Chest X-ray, PA view. Patient: 22 years old, sex F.
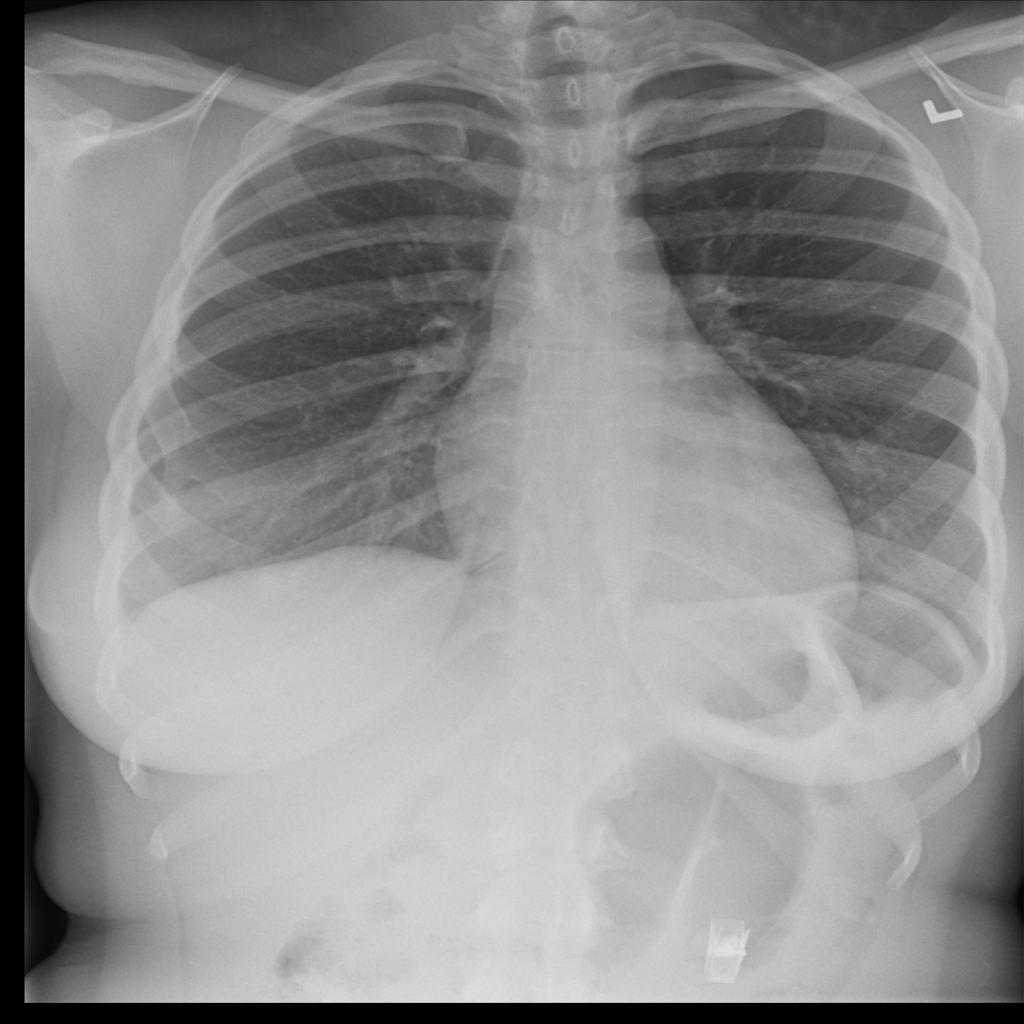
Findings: No Finding